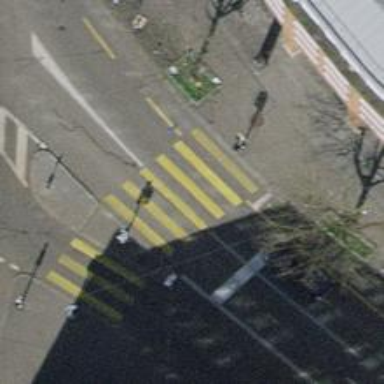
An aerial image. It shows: Road with traffic signals and zebra crossing marked with zebra stripes.